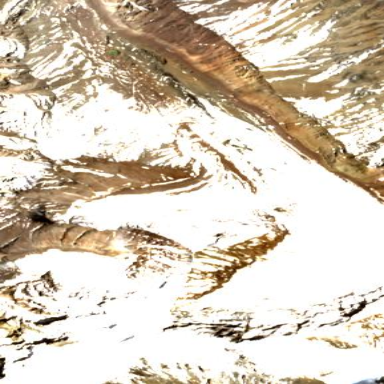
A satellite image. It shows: Majestic glacier in the distance.